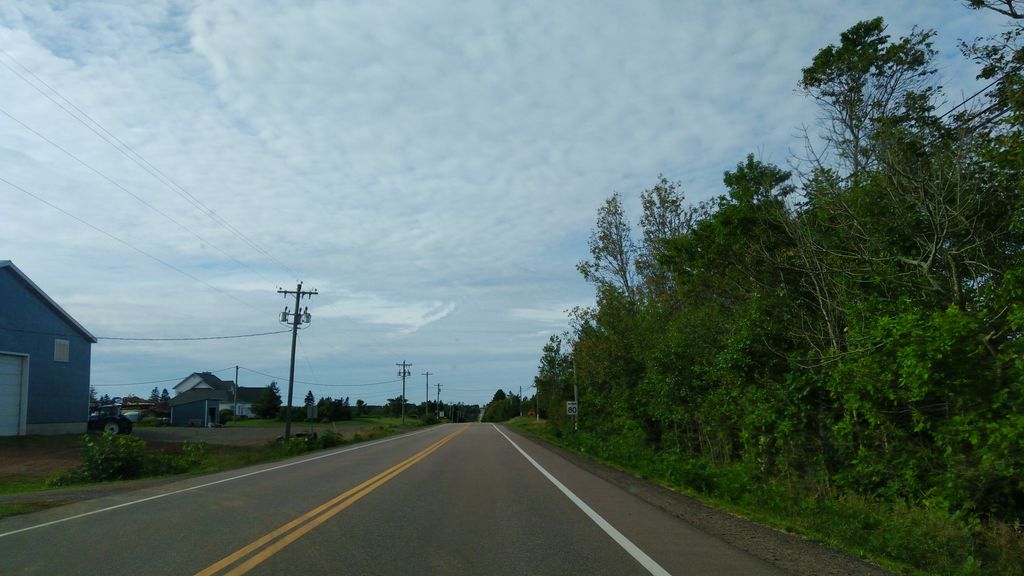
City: charlottetown